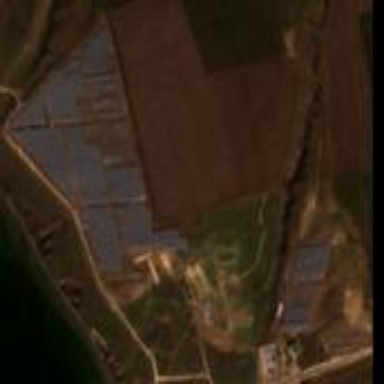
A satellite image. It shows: Solar power plant with photovoltaic technology generating electricity.